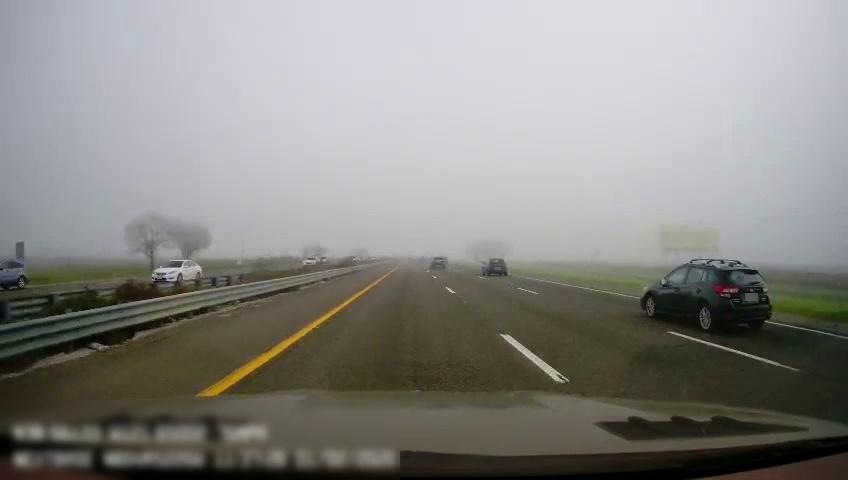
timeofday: Day
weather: Cloudy
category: Drivable Space
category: Drivable Space
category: Vehicles | SUV
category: Vehicles | Car
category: Vehicles | SUV
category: Vehicles | Car
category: Vehicles | Car
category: Vehicles | SUV
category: Lanes | Current Lane
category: Lanes | Current Lane
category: Lanes | Alternate Lane
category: Lanes | Alternate Lane
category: Lanes | Opposite Lane
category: Traffic | Signs